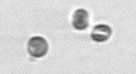
Label: Thalassiosira_sp_aff_mala